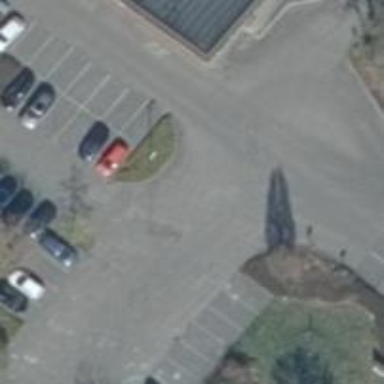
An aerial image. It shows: Parking aisle designated as service road.